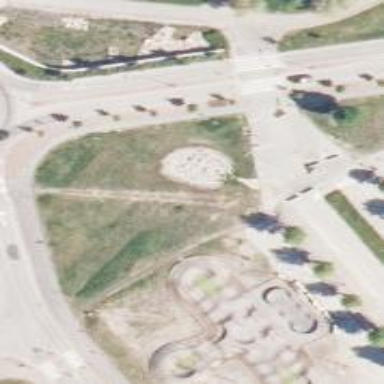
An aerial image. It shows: Cycling track within leisure land area.